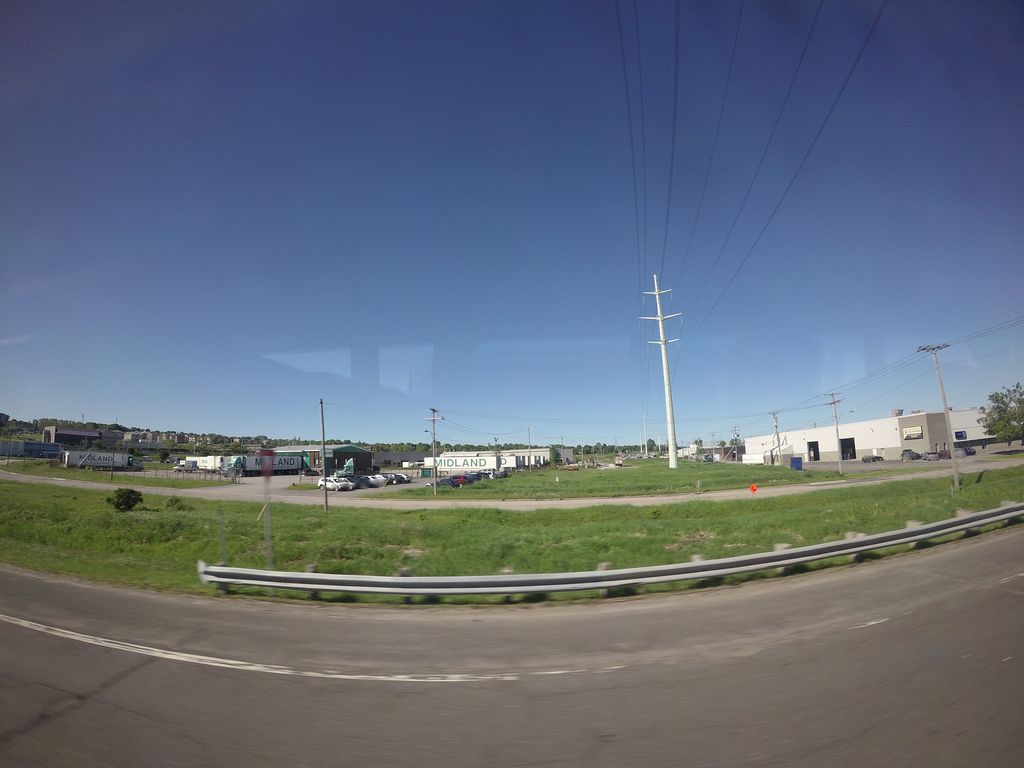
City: quebec_city